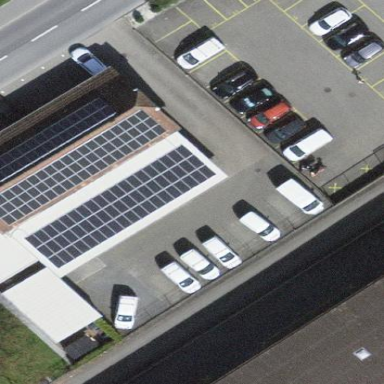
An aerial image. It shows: Solar power generator.